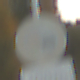
Verkehrszeichen: UeberholverbotKraftfahrzeuge
Zusatzzeichen unten: Entfernungsangaben1
Umgebung: Outdoor, Nature
Tageszeit: SunriseSunset
Wetter: PartlyCloudy
Licht: Natural
Jahreszeit: NotSpecified
Kontrast: LowContrast